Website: apple
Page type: billing-address
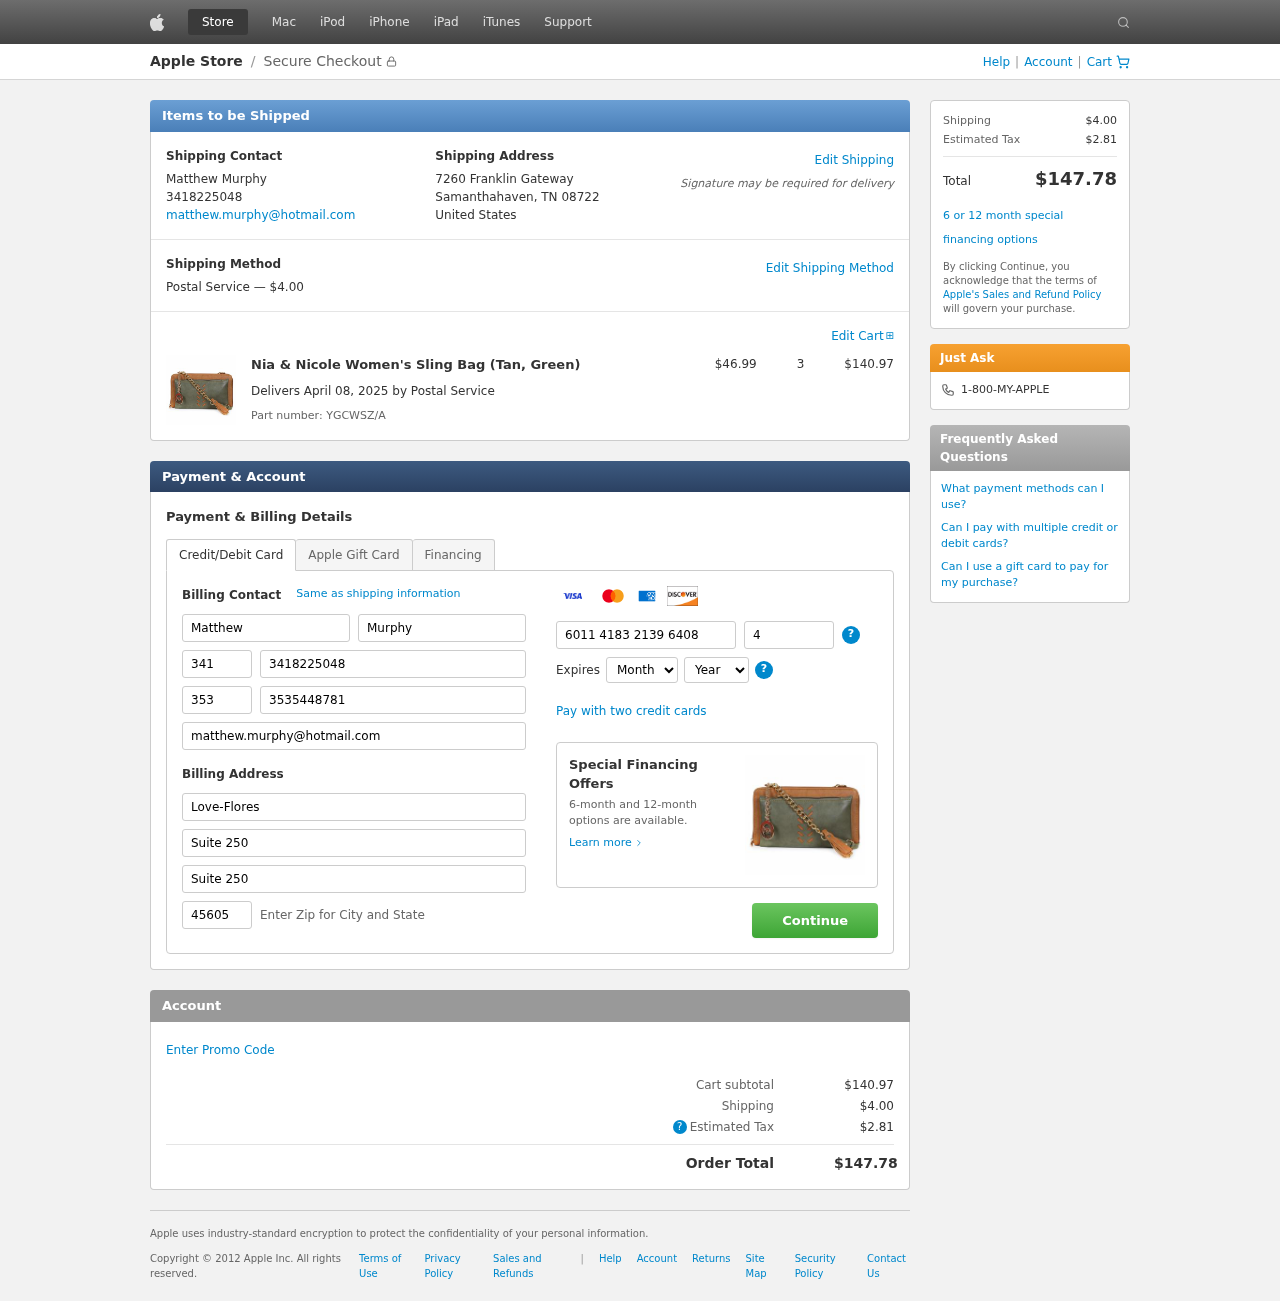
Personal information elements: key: PII_CARD_CVV
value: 483
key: PII_CARD_EXPIRY_MONTH
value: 04
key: PII_CARD_EXPIRY_YEAR
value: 30
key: PII_CARD_NUMBER
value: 6011 4183 2139 6408
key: PII_CITY_STATE_ZIP
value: Samanthahaven, TN 08722
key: PII_COMPANY
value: Love-Flores
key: PII_COUNTRY
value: United States
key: PII_EMAIL
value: matthew.murphy@hotmail.com
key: PII_FIRSTNAME
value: Matthew
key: PII_FULLNAME
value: Matthew Murphy
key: PII_LASTNAME
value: Murphy
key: PII_PHONE
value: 3418225048
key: PII_PHONE_ALT
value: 3535448781
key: PII_PHONE_ALT_AREA
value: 353
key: PII_PHONE_AREA
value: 341
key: PII_POSTCODE2
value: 45605
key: PII_STREET
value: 7260 Franklin Gateway
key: PII_STREET2
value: Suite 250
Product elements: key: PRODUCT1_NAME
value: Nia & Nicole Women's Sling Bag (Tan, Green)
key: PRODUCT1_PRICE
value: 46.99
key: PRODUCT1_QUANTITY
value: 3
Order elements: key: ORDER_SHIPPING_COST
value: $4.00
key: ORDER_SUBTOTAL
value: $140.97
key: ORDER_DELIVERY_DATE
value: April 08, 2025
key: ORDER_PART_NUMBER
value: YGCWSZ/A
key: ORDER_TAX
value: $2.81
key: ORDER_TOTAL
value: $147.78